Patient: sex F, age 72
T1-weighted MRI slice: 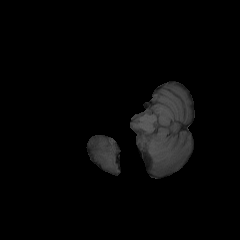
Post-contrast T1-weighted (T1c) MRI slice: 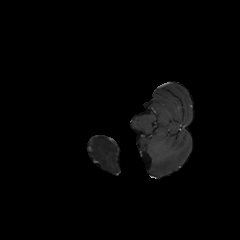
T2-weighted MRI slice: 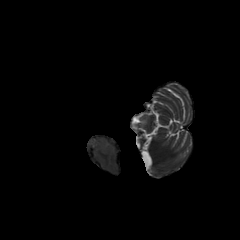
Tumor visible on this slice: no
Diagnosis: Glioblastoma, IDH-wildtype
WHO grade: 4